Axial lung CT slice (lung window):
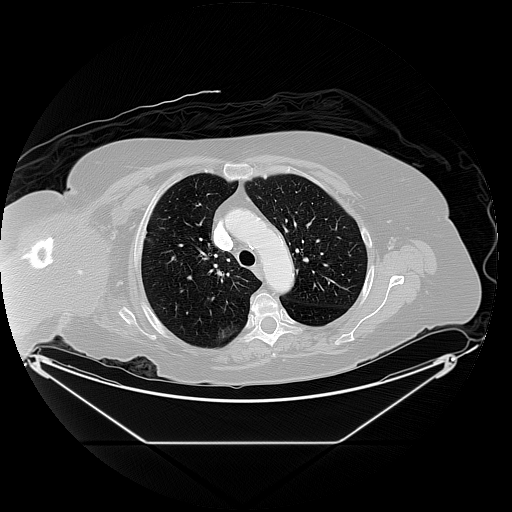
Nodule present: no